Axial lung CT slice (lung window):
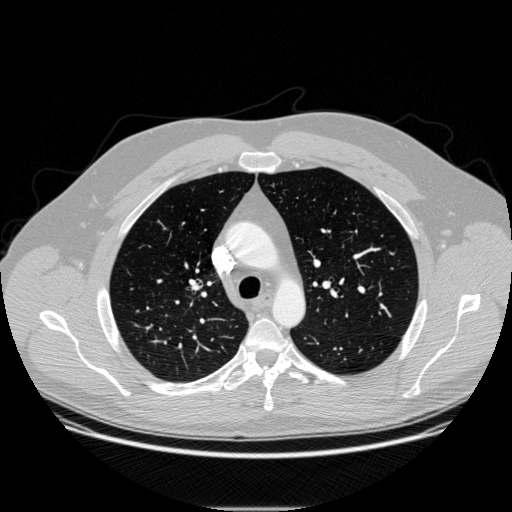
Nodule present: no